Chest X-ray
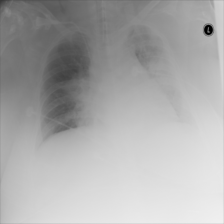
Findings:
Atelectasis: positive
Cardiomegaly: negative
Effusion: negative
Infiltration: positive
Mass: negative
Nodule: negative
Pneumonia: negative
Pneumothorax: negative
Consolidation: negative
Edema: negative
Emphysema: negative
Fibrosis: negative
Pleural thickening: negative
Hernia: negative